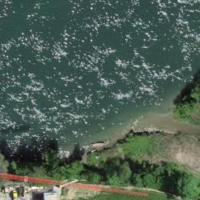
EUNIS habitat code: 15
Species observed at this site:
Alcedo atthis